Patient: sex M, age 70
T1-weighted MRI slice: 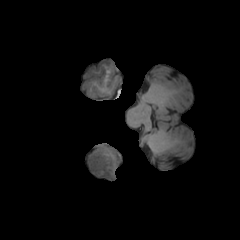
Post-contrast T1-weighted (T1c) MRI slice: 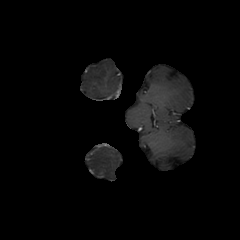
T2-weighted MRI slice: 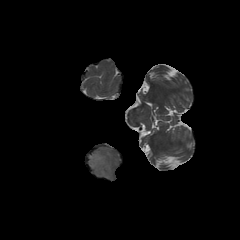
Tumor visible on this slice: yes
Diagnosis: Glioblastoma, IDH-wildtype
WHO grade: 4